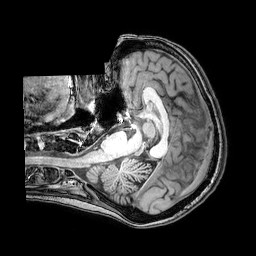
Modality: T1w
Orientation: axial
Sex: female
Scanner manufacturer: philips
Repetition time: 0.008115 s
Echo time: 0.00371 s